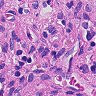
Metastatic tissue present: no